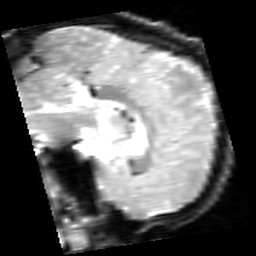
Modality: inplaneT2
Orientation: sagittal
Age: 19
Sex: male
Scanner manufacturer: siemens
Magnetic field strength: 2.894 T
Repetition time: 5 s
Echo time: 0.033 s